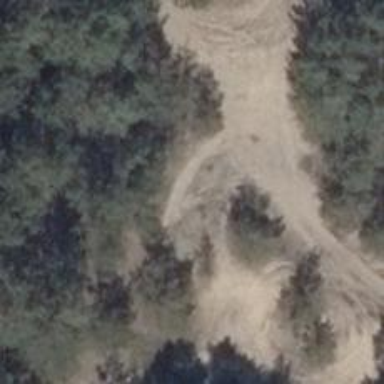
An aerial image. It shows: Sandy path.